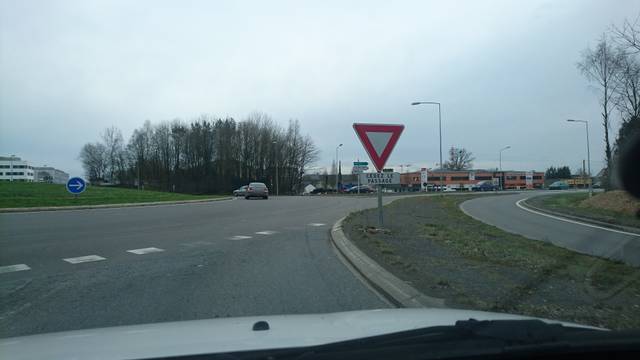
Region: France
Coordinates: 48.137, -1.625